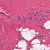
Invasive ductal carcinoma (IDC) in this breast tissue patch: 0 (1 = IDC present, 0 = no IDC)